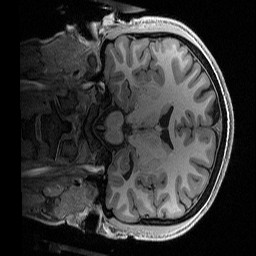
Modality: T1w
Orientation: coronal
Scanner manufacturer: siemens
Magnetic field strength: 3 T
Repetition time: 2.5 s
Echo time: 0.0029 s